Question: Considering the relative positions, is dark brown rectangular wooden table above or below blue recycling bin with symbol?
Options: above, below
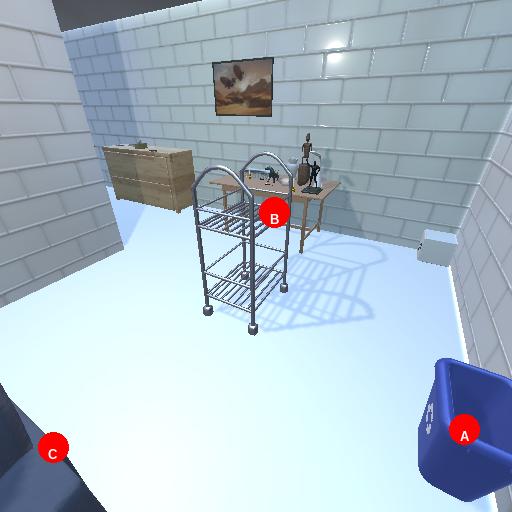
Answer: above